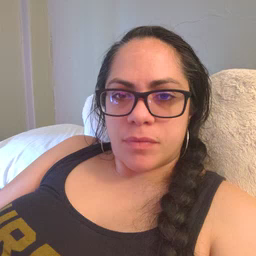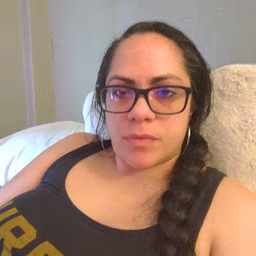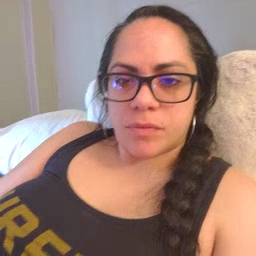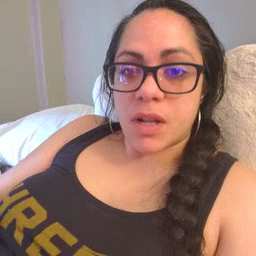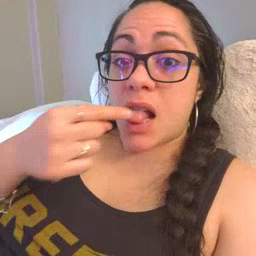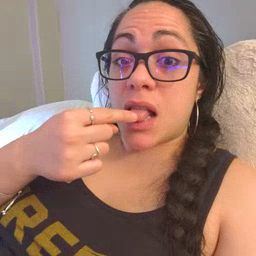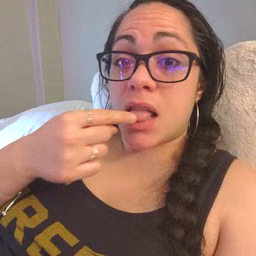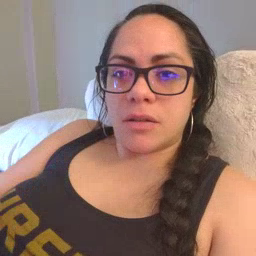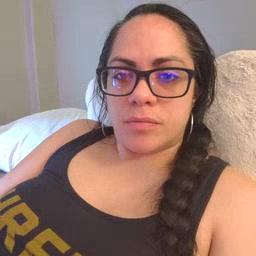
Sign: tongue